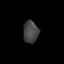
Tissue: prostate
Cell type: T cells
Senescence score: 0.343
Nuclear area (px): 332
Mean DAPI intensity: 68.756